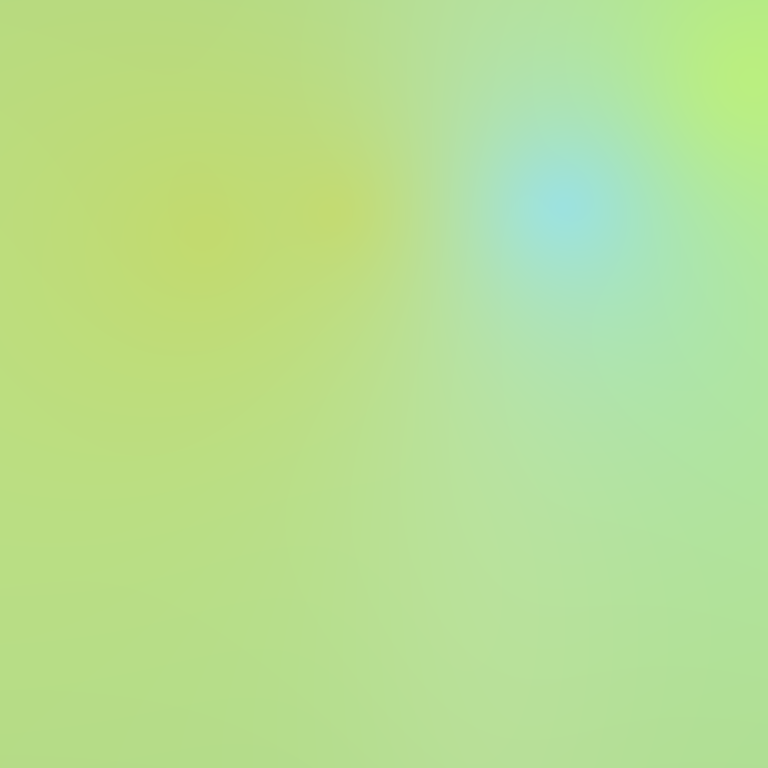
Abstract light effect, smooth gradient from soft green to light blue, calm atmosphere, diffuse glow, no room, no furniture, no objects.